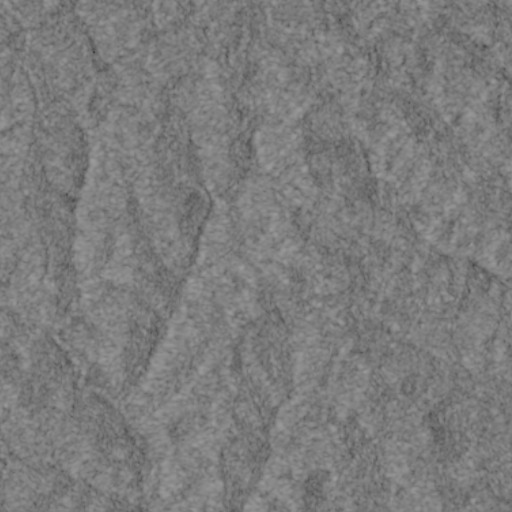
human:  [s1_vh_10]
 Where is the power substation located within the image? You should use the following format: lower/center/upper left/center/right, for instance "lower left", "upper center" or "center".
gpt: The power substation is located in the upper center of the image.
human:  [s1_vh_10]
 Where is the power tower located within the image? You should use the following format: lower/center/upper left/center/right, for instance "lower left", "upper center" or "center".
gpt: The power tower is located in the upper left of the image.
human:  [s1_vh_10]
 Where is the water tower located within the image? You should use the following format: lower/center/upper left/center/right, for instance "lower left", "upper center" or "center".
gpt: The water tower is located in the upper right of the image.
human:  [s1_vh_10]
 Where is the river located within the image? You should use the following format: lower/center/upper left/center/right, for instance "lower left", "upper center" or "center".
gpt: The river is located in the right of the image.
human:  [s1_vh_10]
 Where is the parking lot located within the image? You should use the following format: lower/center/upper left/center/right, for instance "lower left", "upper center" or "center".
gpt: There is no parking lot in the image.

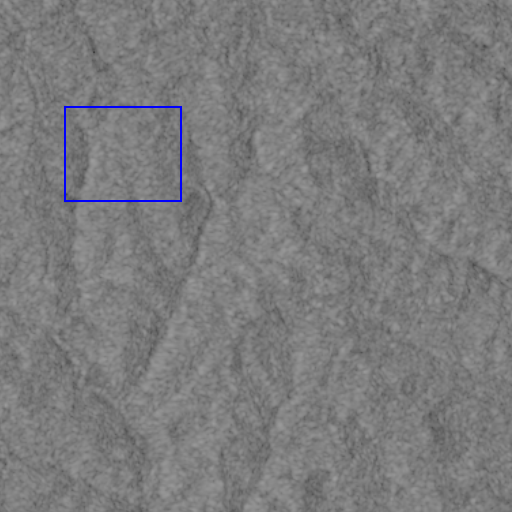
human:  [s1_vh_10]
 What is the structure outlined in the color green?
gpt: There is no green outline.
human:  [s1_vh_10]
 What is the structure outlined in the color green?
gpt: There is no structure outlined in green.